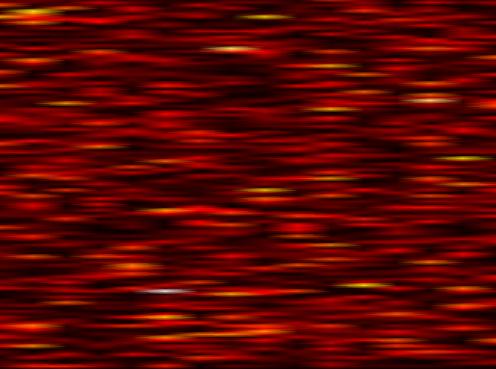
Label: OFDM